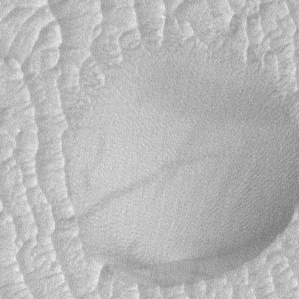
Label: frost